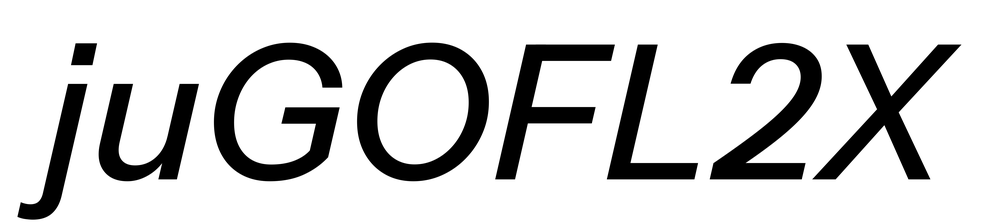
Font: InstrumentSans-Italic_Medium_Italic